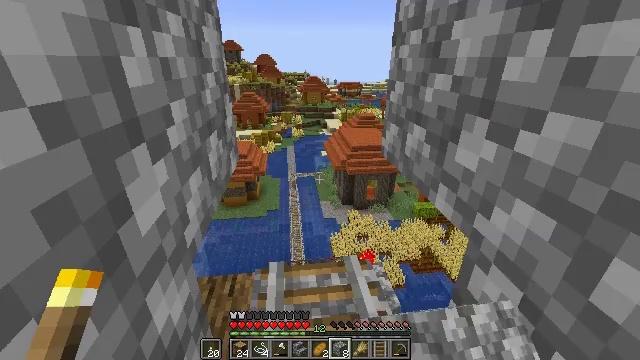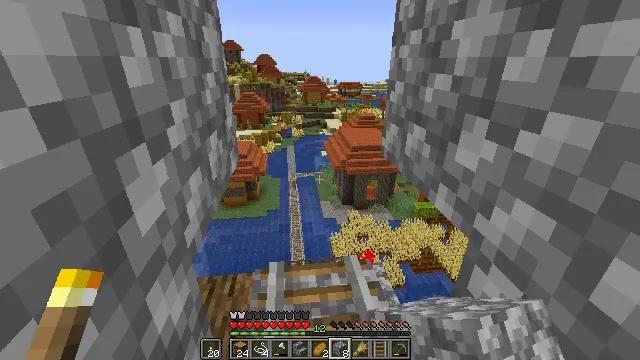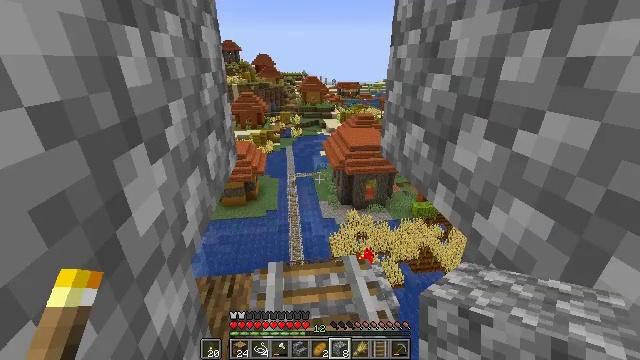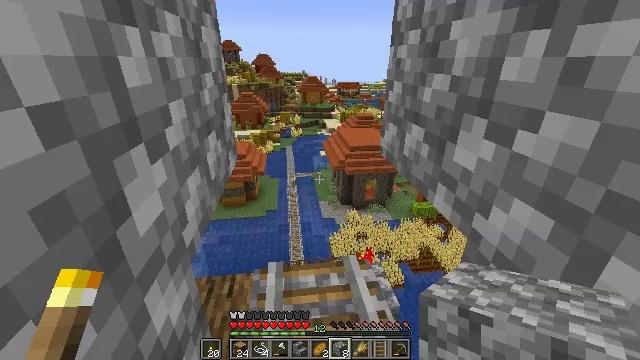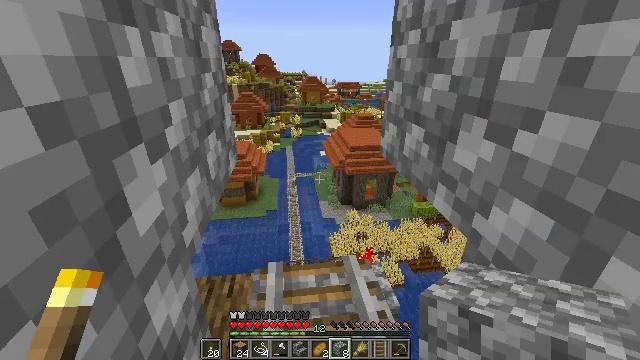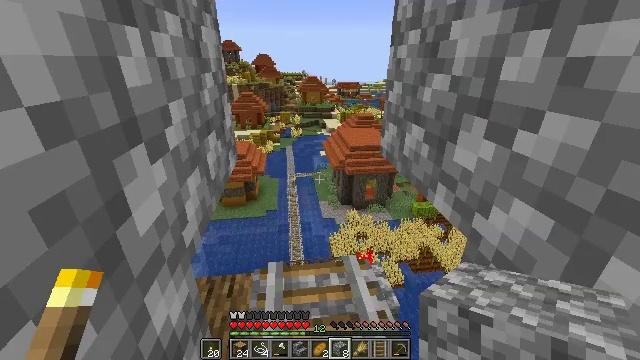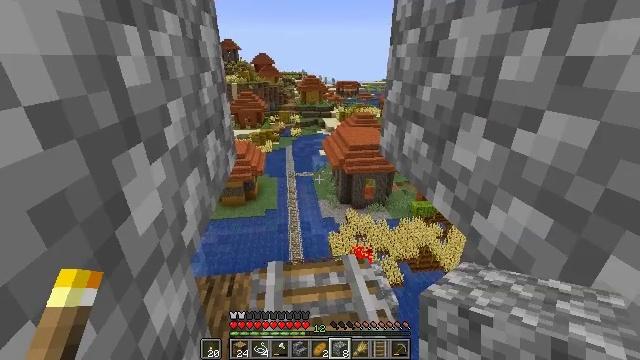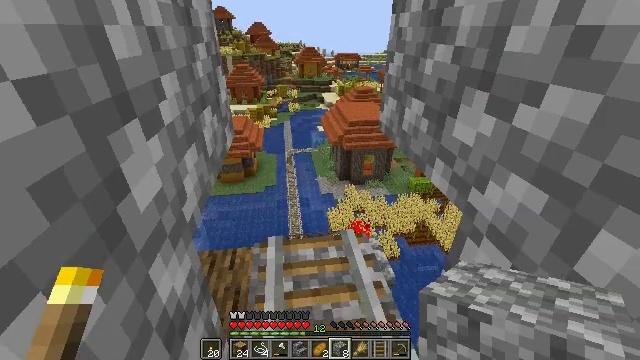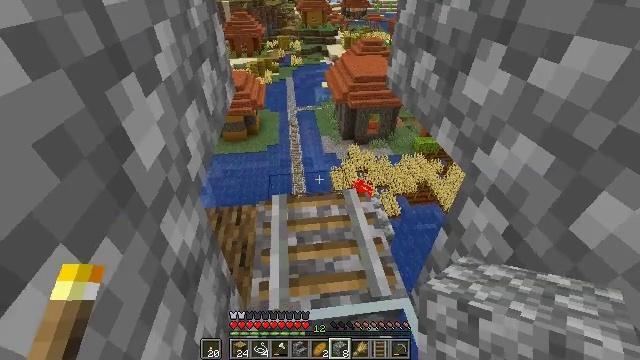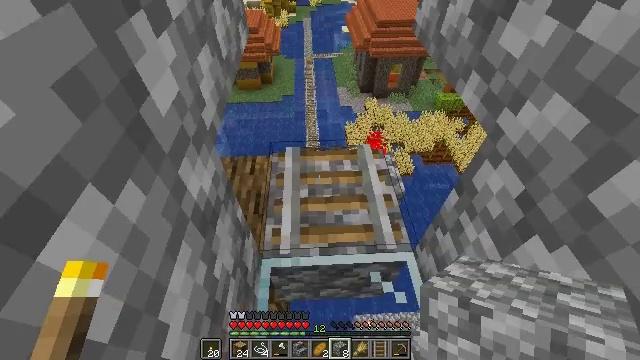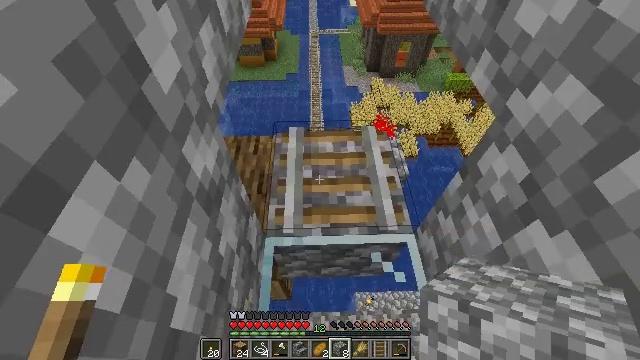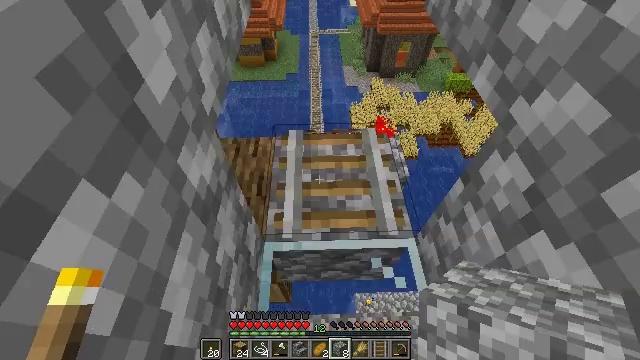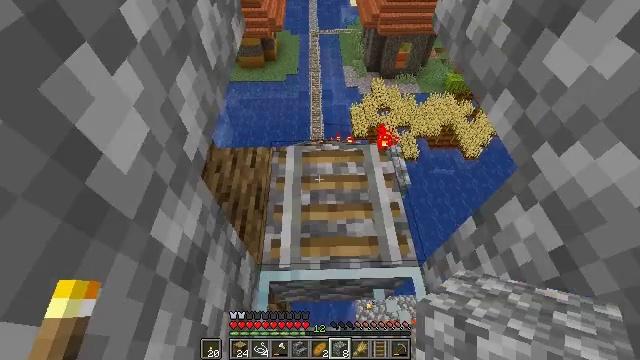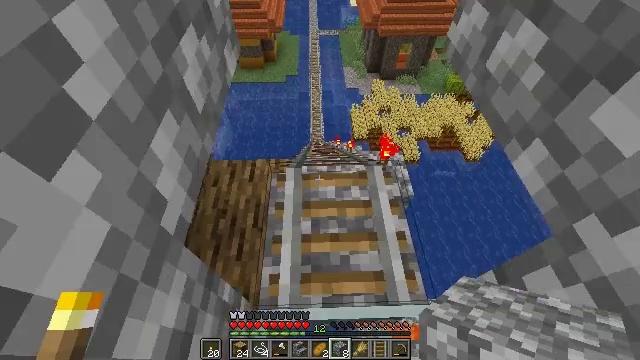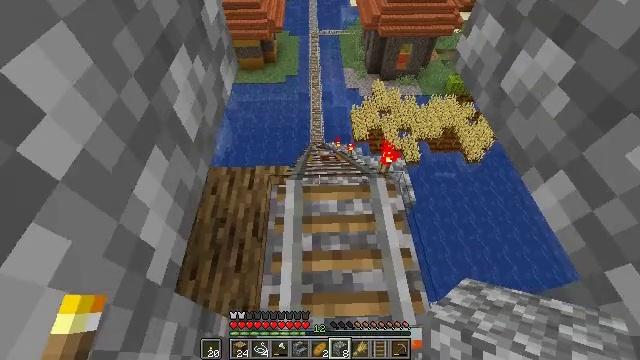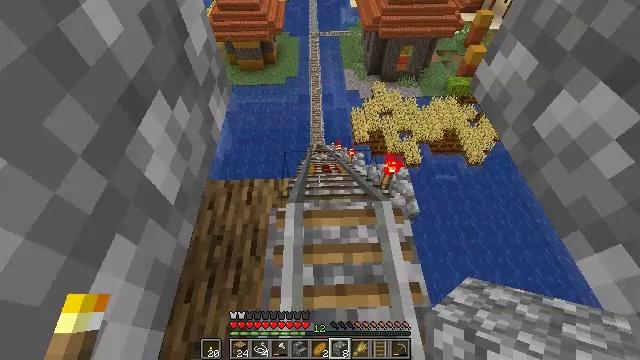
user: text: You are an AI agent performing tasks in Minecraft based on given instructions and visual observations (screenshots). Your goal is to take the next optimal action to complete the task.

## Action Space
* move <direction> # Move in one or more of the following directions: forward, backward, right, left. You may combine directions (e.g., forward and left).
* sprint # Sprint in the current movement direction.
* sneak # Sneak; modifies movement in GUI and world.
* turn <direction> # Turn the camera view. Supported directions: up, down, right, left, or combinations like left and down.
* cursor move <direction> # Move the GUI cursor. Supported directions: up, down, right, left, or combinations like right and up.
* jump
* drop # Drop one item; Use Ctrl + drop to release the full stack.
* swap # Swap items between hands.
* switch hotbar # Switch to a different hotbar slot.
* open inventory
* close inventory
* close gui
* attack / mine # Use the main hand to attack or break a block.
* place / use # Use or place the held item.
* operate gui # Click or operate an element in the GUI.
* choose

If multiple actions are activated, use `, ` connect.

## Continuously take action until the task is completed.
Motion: motion action
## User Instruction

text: Mine the cobblestone stairs.
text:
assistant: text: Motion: attack / mine
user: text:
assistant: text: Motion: attack / mine
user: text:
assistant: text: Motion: attack / mine
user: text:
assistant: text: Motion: attack / mine
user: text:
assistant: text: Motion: attack / mine
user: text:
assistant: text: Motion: no_op
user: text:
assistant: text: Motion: turn down
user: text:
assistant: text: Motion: turn down
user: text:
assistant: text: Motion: turn left and down
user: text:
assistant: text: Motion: turn left and down
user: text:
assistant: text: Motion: move forward
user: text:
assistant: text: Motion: move forward
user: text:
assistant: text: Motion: move forward
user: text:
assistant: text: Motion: move forward
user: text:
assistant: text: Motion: no_op
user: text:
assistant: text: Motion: no_op
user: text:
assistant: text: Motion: no_op
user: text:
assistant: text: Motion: no_op
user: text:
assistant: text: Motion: no_op
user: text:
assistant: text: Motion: no_op
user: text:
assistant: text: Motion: no_op
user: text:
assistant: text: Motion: turn right
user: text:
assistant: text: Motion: turn right
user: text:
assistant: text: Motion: turn right
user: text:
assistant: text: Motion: turn right and up
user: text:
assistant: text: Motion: turn right and up
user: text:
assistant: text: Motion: no_op
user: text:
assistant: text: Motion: no_op
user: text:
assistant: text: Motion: turn right
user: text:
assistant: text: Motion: turn right and down